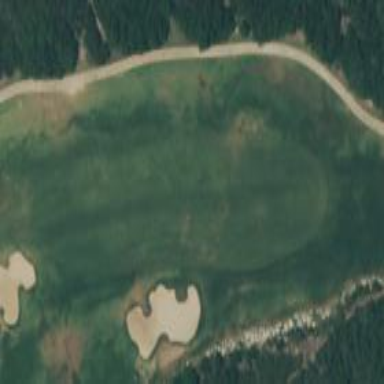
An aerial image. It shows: Grassy area designated as golf fairway.